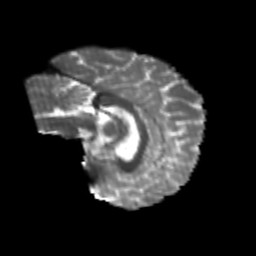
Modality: T2w
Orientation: sagittal
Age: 22
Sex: female
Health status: healthy
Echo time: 0.074 s